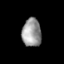
Tissue: skin
Cell type: Epithelial cells
Senescence score: 0.2375
Nuclear area (px): 530
Mean DAPI intensity: 154.03